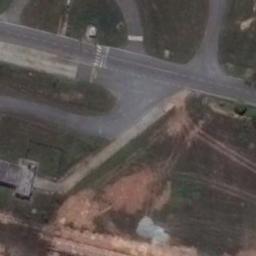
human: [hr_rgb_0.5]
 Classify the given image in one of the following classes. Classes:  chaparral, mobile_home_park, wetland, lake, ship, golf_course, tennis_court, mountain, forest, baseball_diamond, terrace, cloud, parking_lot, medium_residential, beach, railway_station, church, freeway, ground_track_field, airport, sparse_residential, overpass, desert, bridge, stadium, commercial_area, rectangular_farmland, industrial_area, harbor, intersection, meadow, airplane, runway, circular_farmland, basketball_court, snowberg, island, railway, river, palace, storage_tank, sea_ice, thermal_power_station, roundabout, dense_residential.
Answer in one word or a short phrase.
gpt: runway